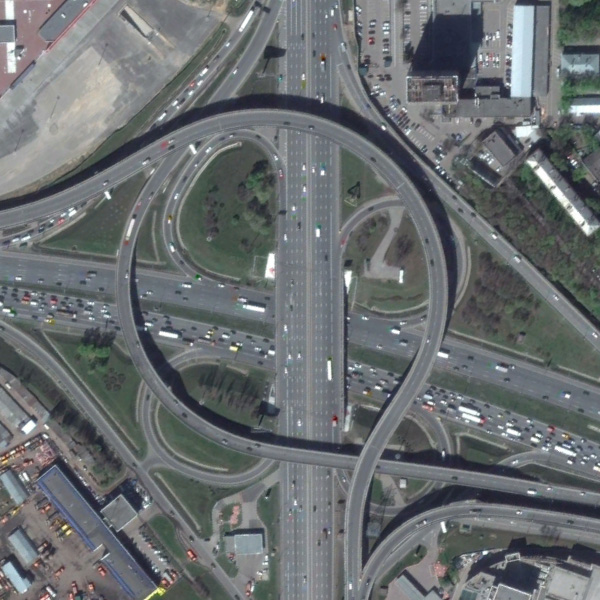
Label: Viaduct